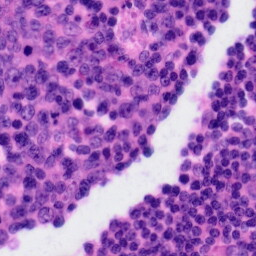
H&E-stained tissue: Tonsil